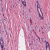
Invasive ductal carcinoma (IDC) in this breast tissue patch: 1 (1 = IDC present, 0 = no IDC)